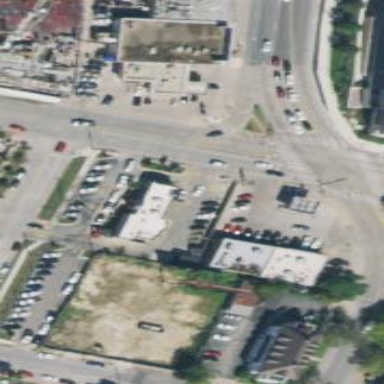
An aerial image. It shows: Retail area.